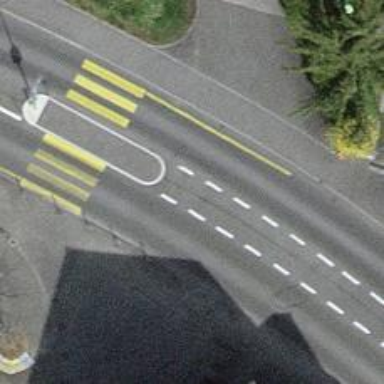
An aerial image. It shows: Tertiary road with asphalt surface and sidewalks on both sides.